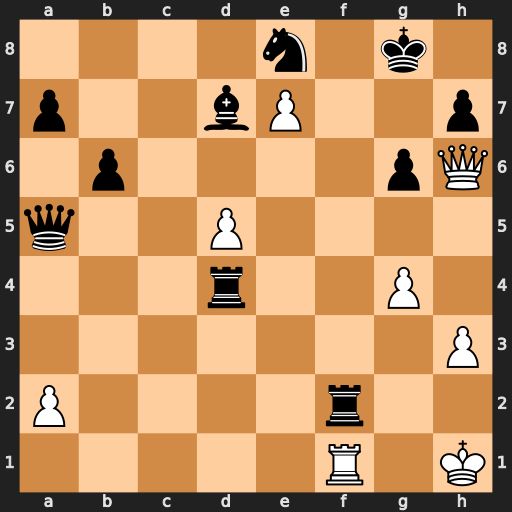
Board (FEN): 4n1k1/p2bP2p/1p4pQ/q2P4/3r2P1/7P/P4r2/5R1K
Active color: w
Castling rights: -
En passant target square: -
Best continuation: Qf8+ Rxf8 exf8=Q#